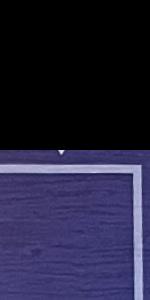
Label: Empty